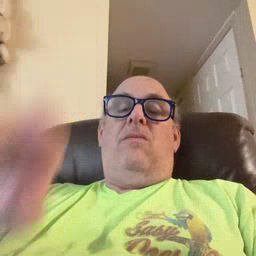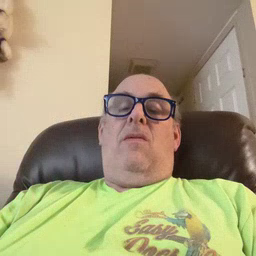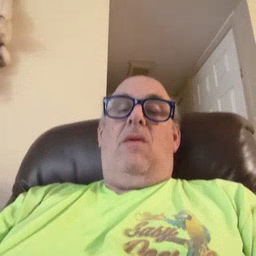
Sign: into